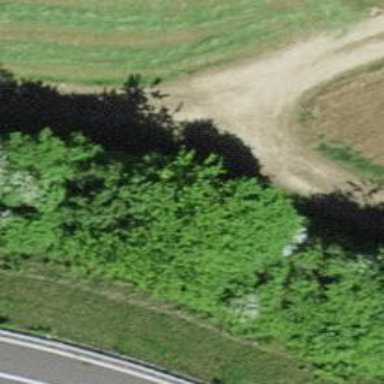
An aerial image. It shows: Well-maintained track road with grade 1 tracktype.